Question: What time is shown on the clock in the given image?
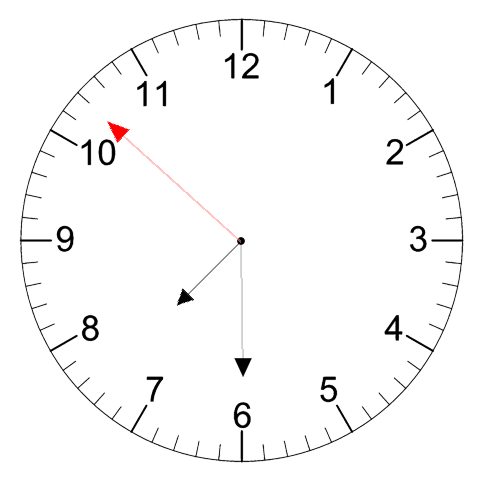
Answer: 07:29:52